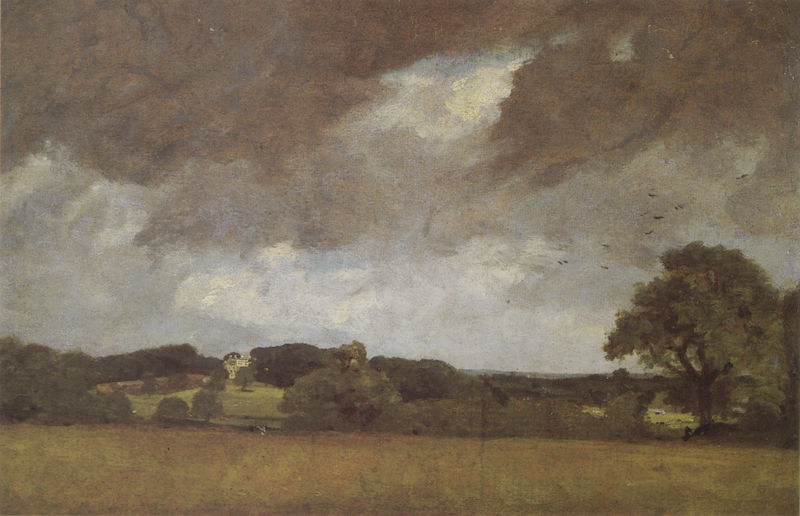
Titel: Malvern Hall from the South-West
Künstler: John Constable
Institution: (Privatsammlung)
Schlagwörter: baum, berg, blau, blätter, dunkel, gemälde, gewitter, himmel, laub, schatten, vogel, weiß, wolken, aquarell, bäume, gelb, grün, landschaft, ocker, stadt, äste, braun, grau, hell, holz, licht, schwarz, ausblick, gebäude, gras, haus, park, rasen, rot, schloss, weg, wiese, wolke, beige, mensch, öl, ast, baumstamm, ebene, feld, felder, ferne, horizont, häuser, hügel, natur, stamm, vögel, zweige, busch, büsche, flach, sträucher, wiesen, blatt, wald, anhöhe, bewölkt, sommer, papier, düster, acker, getreide, berge, fels, dorf, landschaftsmalerei, constable, unwetter, tafel, stimmung, menschenleer, panorama, regen, regnerisch, gewitterwolken, zweig, wälder, lichtung, schwarm, fliegend, bedrohlich, trüb, landschaftsbild, regenwolken, geäst, tonig, laubbäume, kastanie, freilichtmalerei, plein air, grüntöne, geln, grautöne, raben, gewölk, landsitz, gewitterstimmung, hecken, wäld, wolkenloch, vöge, gewitterlandschaft, john, regenwolke, ats, geöb, leiwand, landschaf, bewolkt, belaubung, plein airt, regenwolen, 19. jahrhundert, vöglel, laandschaft